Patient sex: F
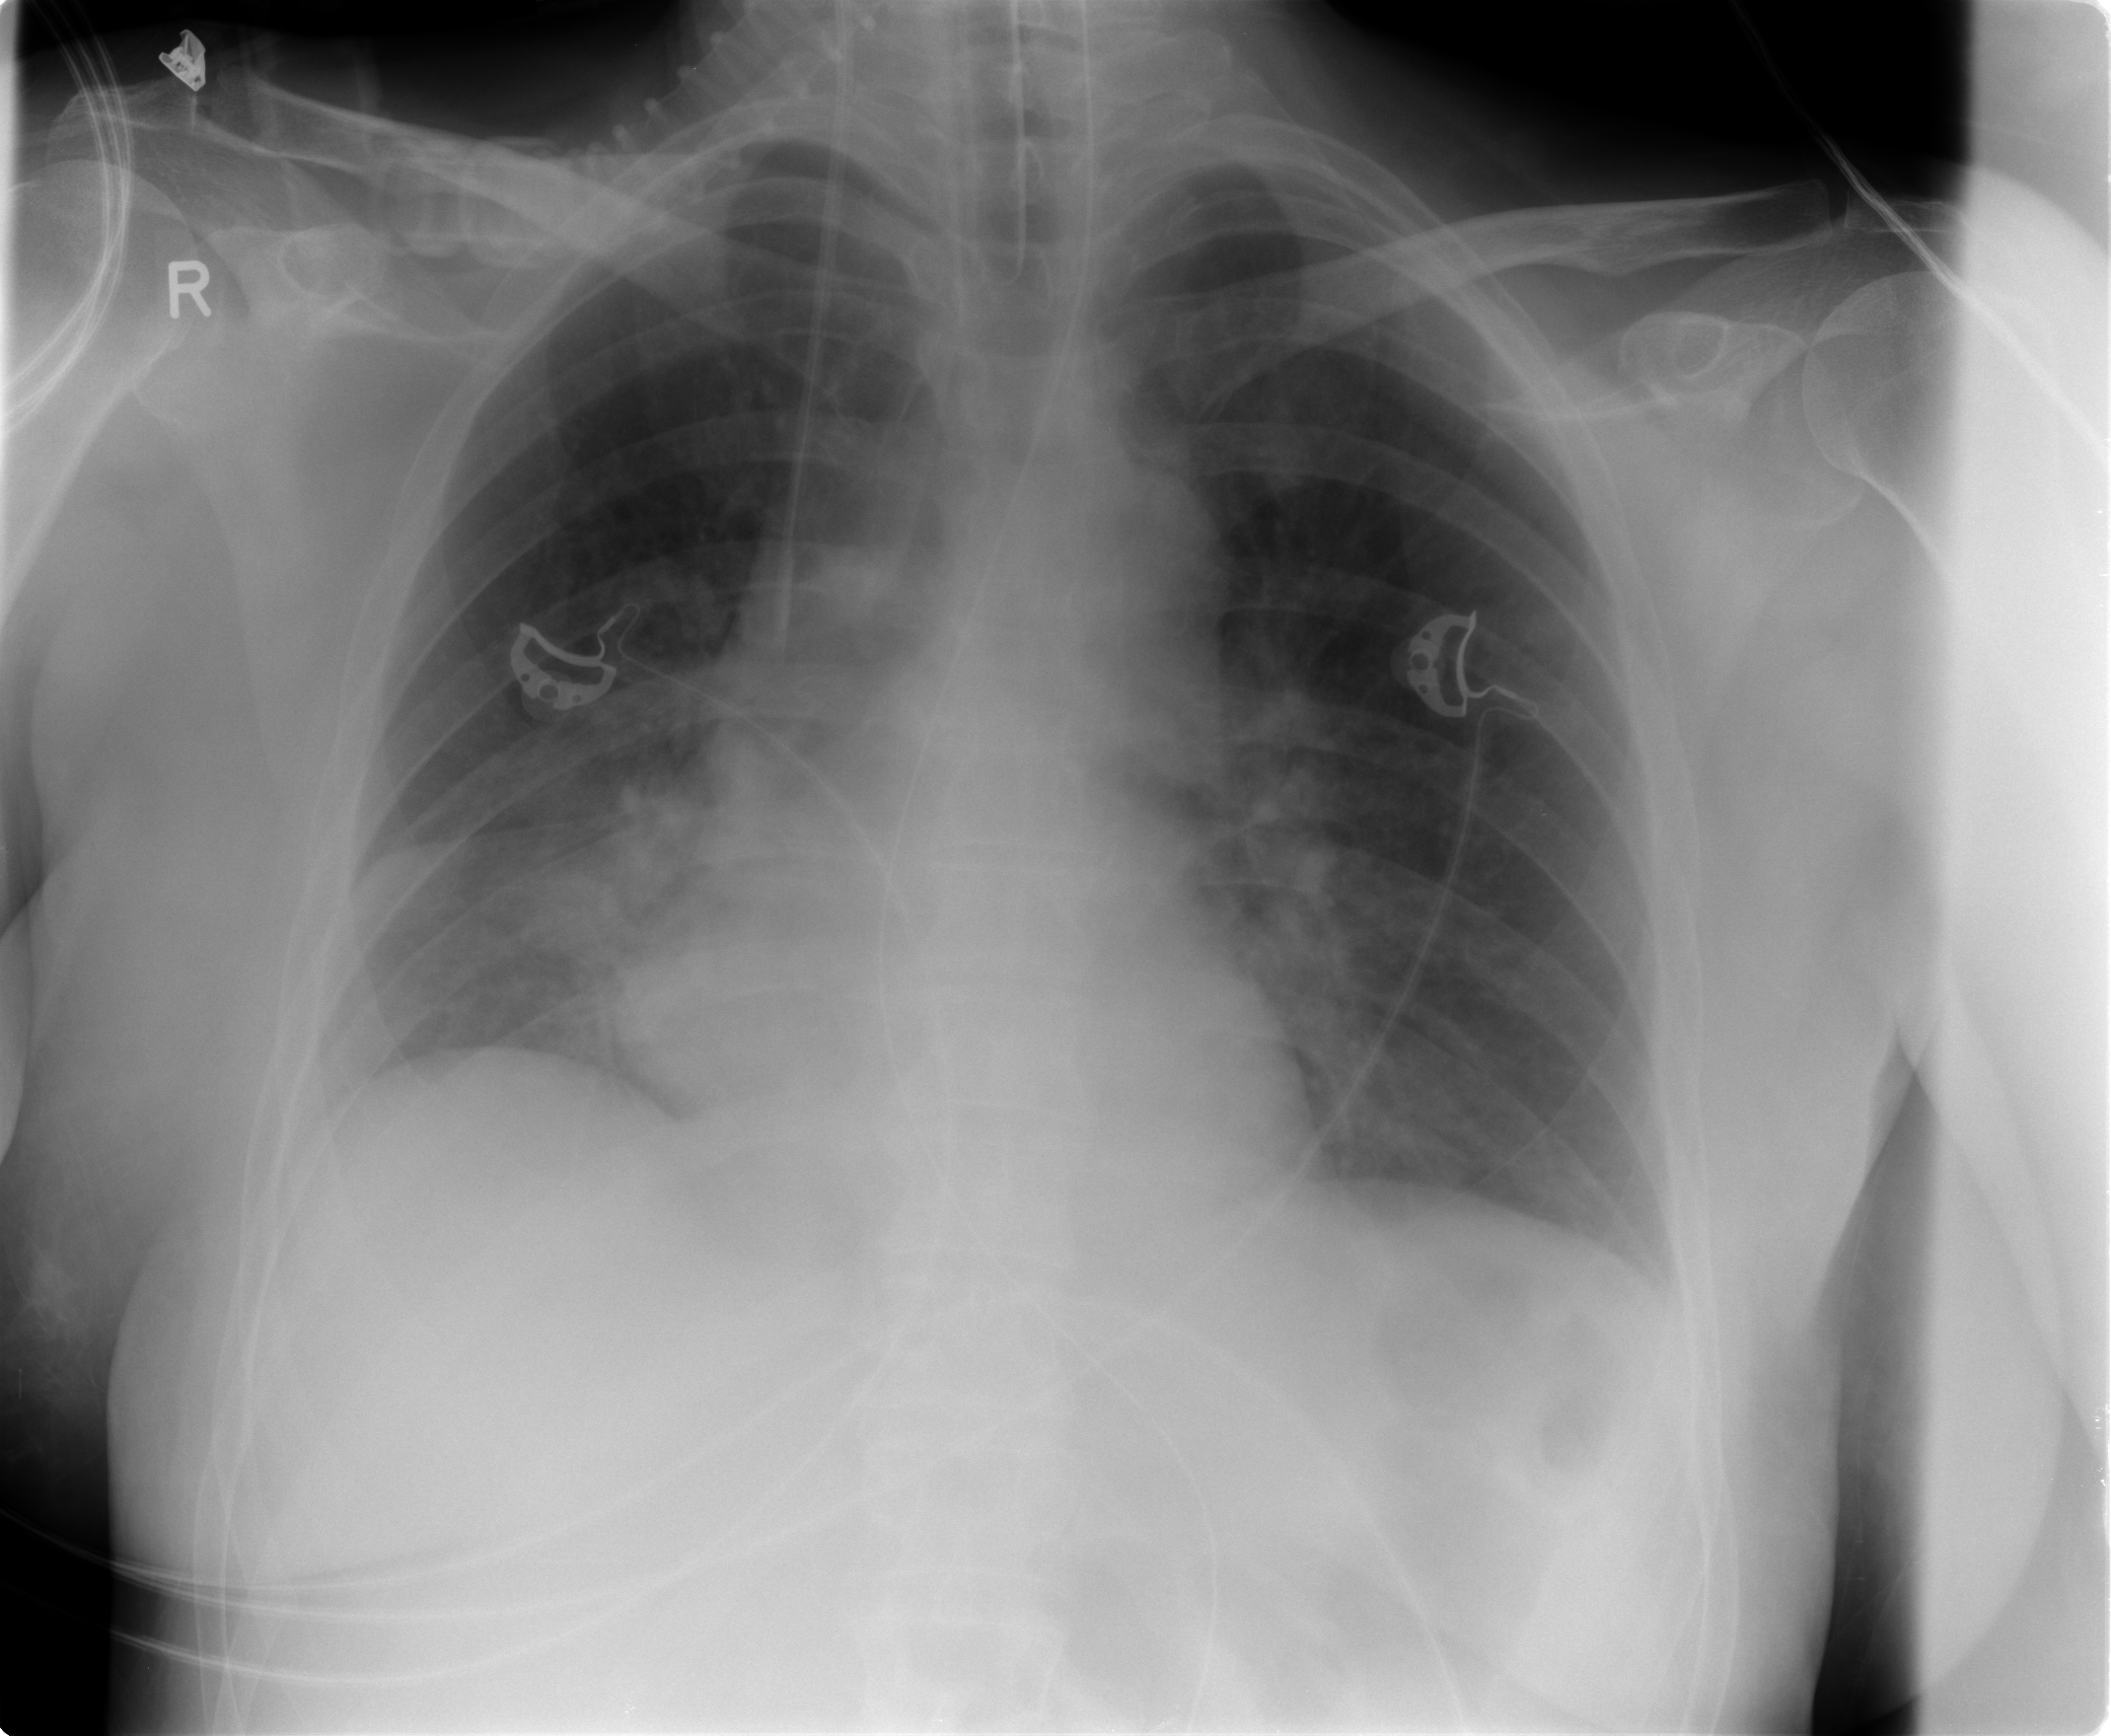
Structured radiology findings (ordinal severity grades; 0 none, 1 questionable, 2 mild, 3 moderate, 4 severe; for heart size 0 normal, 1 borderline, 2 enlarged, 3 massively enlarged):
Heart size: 0
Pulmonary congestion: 2
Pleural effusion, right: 2
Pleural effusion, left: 1
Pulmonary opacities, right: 2
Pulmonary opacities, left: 0
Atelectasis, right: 2
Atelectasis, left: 1